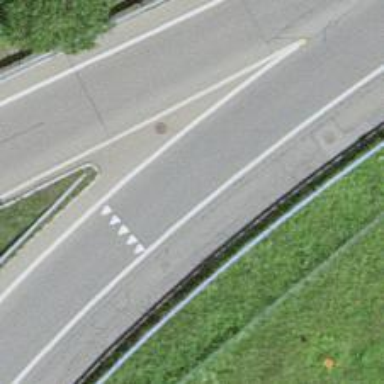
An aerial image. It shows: Road with "give way" sign.